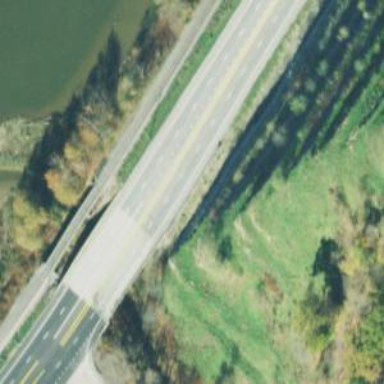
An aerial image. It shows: Bridge crossing over expressway trunk road.